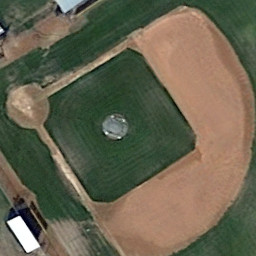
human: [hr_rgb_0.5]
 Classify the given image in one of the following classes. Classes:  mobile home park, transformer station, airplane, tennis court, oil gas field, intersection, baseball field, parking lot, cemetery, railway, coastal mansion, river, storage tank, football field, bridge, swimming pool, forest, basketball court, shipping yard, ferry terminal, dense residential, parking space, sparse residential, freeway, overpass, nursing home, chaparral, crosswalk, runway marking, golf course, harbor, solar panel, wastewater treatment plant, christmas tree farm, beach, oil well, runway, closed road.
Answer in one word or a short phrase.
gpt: baseball field